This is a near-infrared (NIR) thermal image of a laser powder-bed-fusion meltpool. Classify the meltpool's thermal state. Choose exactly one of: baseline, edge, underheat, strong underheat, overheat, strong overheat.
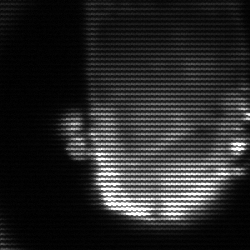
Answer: baseline